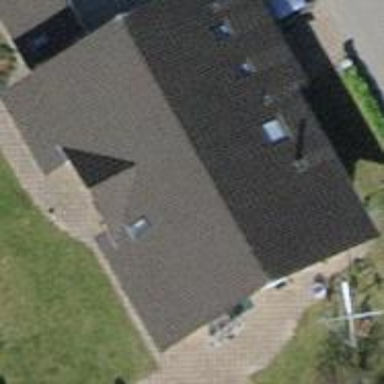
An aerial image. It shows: Detached building with gabled tile roof.